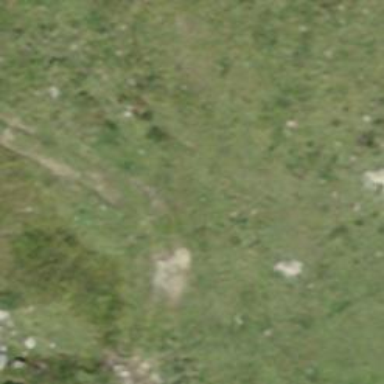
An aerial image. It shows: Path on the ground.